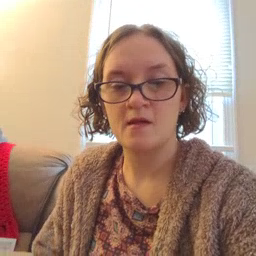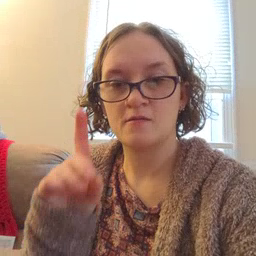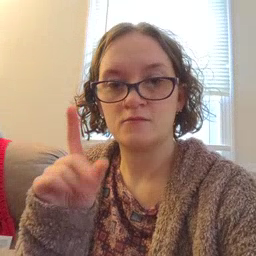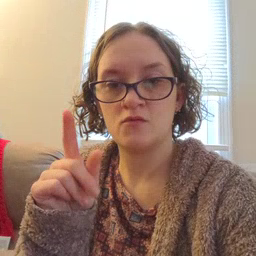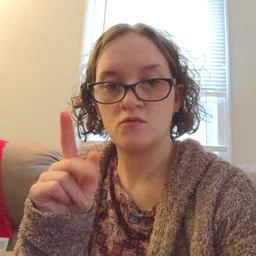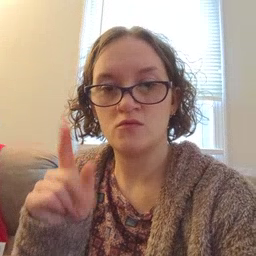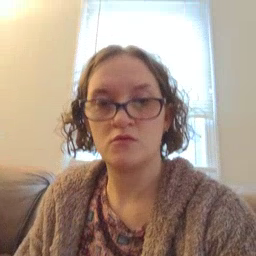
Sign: dog